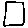
Label: square